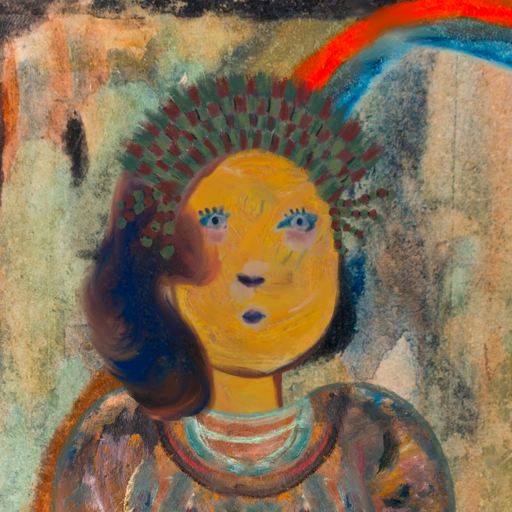
Background: Childish, Head And Neck Front: After_Raid, Face Front: Hill_Girl, Bust: Boggyland, Hair Front: Mother_And_Son_Son, Head Accessory: After_Raid_Crown, Second Necklace: Blank, Necklace: Blank, Baby: Blank